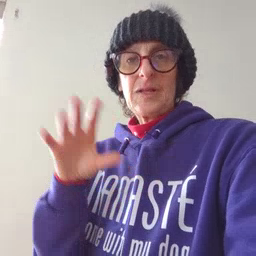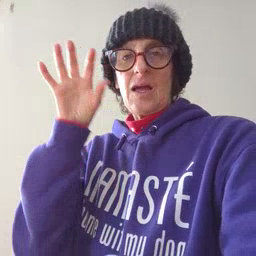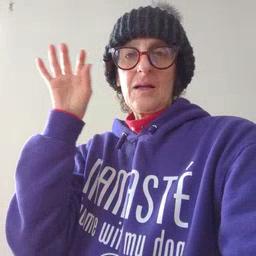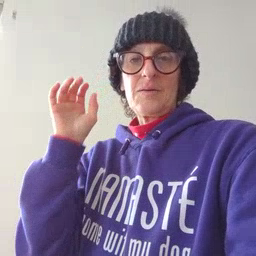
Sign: cloud